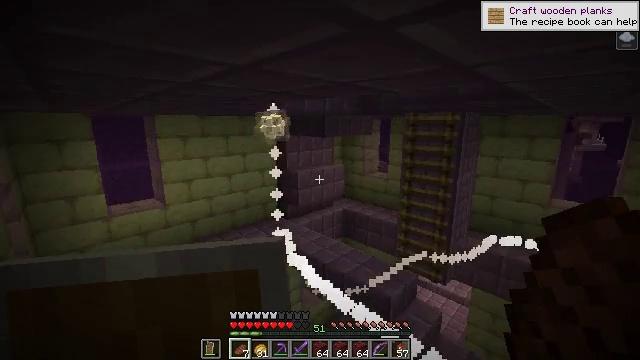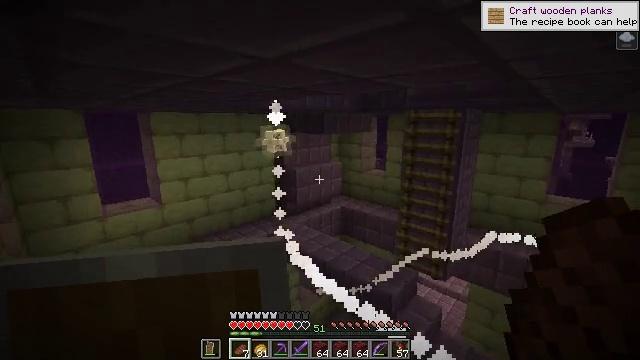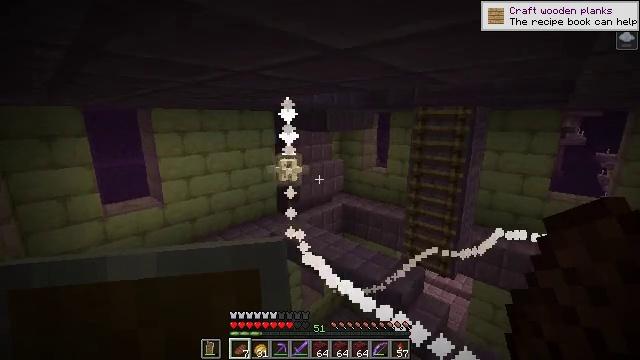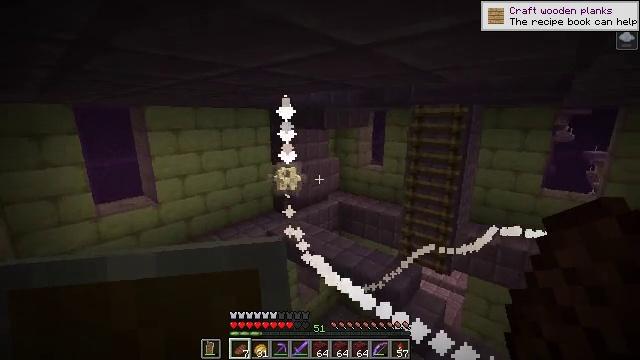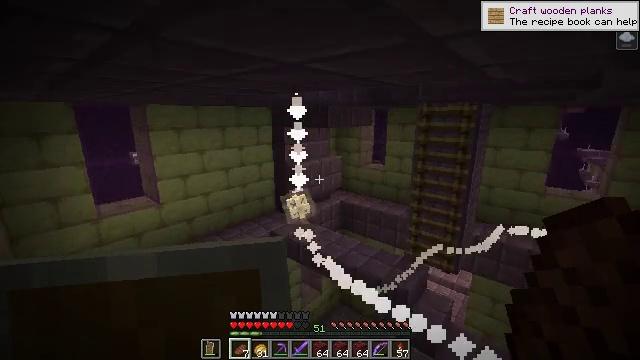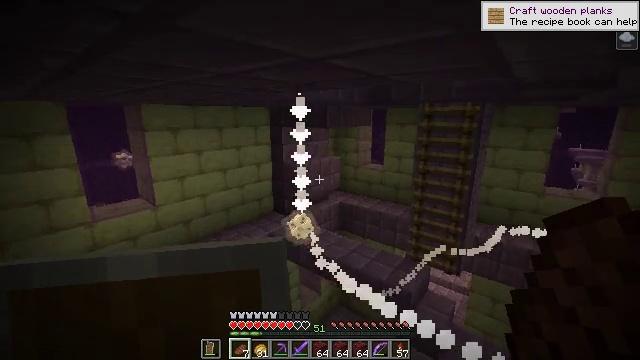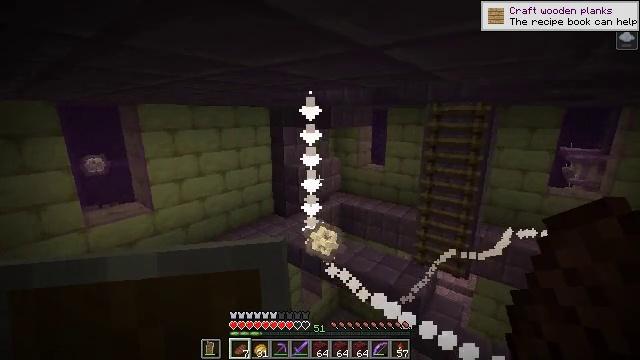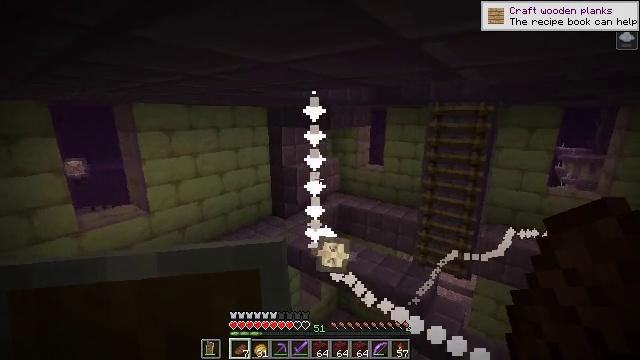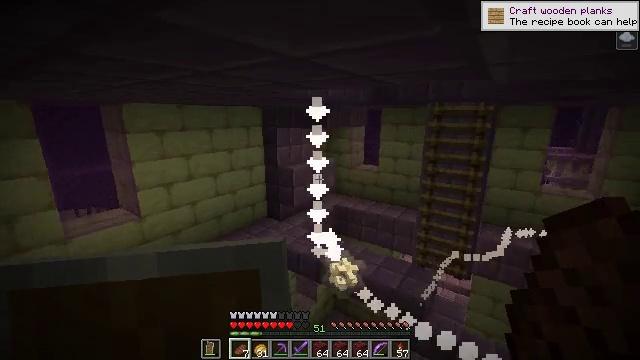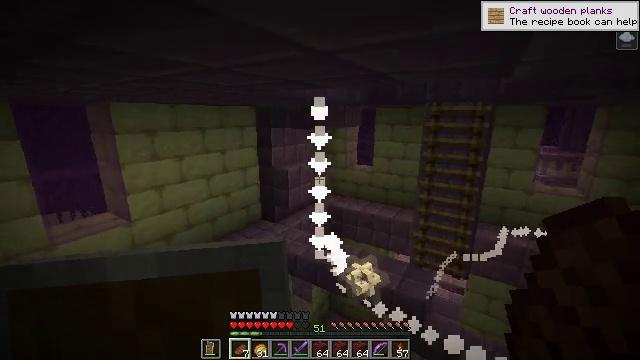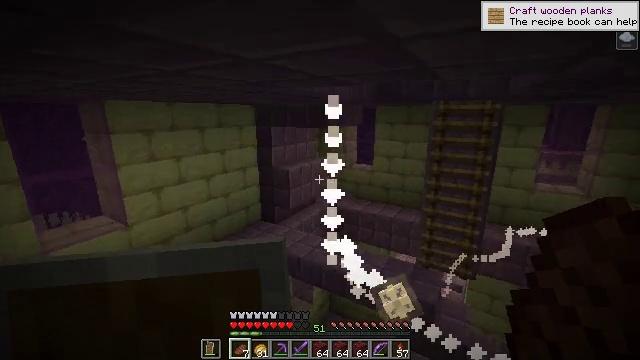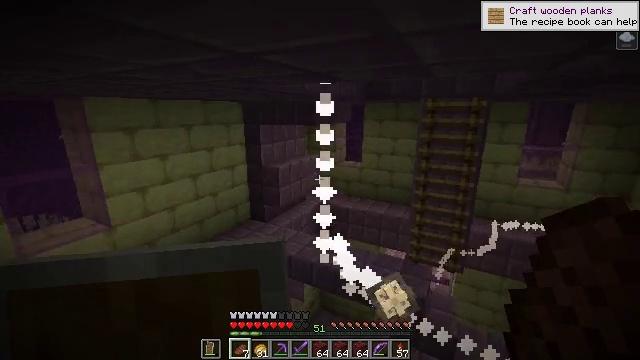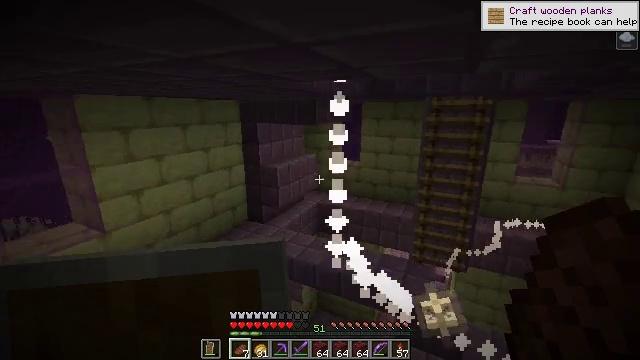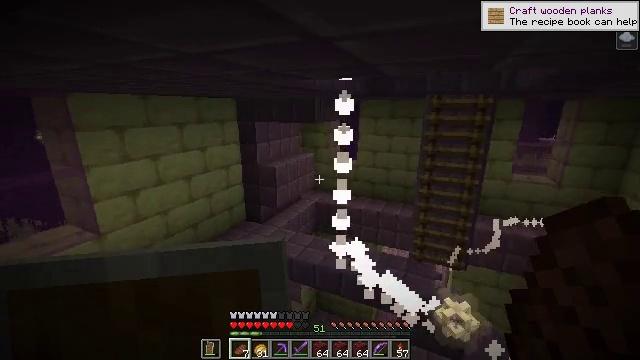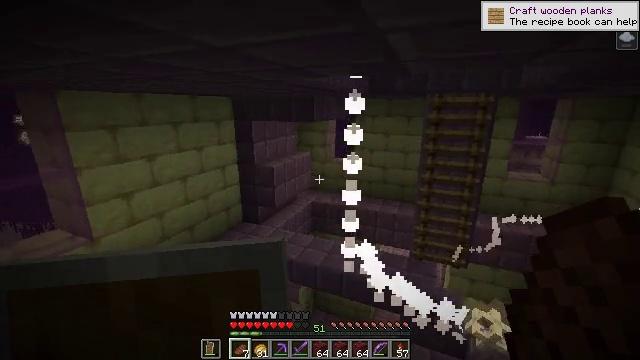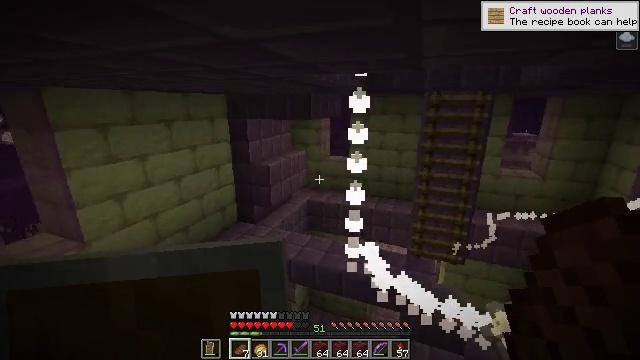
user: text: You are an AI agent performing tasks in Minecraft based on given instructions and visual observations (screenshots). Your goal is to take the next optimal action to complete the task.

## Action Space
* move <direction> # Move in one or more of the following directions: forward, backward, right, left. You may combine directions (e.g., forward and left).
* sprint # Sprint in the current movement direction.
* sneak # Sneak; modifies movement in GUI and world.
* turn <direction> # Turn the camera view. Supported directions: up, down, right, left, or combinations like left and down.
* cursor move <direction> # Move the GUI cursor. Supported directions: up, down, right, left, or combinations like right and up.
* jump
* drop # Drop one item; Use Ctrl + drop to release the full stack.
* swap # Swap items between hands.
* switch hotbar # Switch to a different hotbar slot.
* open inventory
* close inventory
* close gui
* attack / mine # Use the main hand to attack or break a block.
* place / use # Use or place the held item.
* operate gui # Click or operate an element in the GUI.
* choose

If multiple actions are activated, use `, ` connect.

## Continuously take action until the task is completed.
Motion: motion action
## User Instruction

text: Hunt enemies.
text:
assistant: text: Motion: move left, turn right
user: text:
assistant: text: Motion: move left, turn right
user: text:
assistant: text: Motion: move left, turn right
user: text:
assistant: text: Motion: move left
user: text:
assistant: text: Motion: move left, turn right
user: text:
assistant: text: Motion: move left, turn right
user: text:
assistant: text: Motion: move left, turn right
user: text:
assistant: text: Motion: move left, turn right
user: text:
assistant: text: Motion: move left, turn right
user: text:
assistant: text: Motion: move left, turn right
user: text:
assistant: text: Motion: move left, turn right
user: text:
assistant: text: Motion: move left, turn right
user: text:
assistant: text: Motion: move left, turn right
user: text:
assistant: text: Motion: move left, turn right
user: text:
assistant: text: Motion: move left, turn right
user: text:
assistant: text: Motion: move left, turn right
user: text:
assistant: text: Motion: move left, turn right
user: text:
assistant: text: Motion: move left, turn right and down
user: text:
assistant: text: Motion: move left, turn right and down
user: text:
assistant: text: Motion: move left, turn right and down
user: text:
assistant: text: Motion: move left, turn right and down
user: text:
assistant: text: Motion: move left, turn right
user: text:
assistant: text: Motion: move left, turn right
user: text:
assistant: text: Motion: move left, turn right
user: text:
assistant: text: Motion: move left, turn right
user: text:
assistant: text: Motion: move left, turn right
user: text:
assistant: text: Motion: move left
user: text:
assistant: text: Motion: move left, turn up
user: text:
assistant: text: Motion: move left, turn up
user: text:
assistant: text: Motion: move left, turn left and up